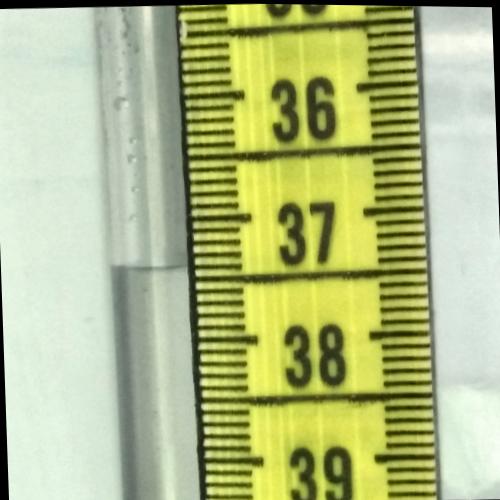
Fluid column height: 37.4 cm